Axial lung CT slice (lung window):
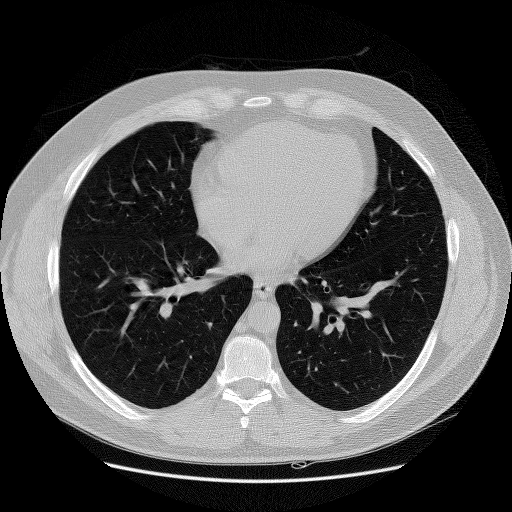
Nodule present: no